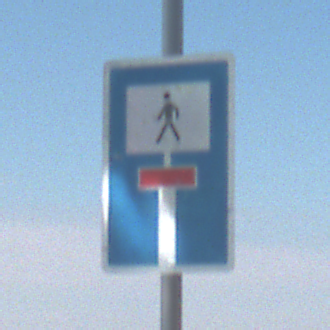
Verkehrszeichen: SackgasseFussgaengerDurchlaessig
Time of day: Midday
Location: Outdoor (Nature)
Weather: Clear
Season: NotSpecified
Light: Natural